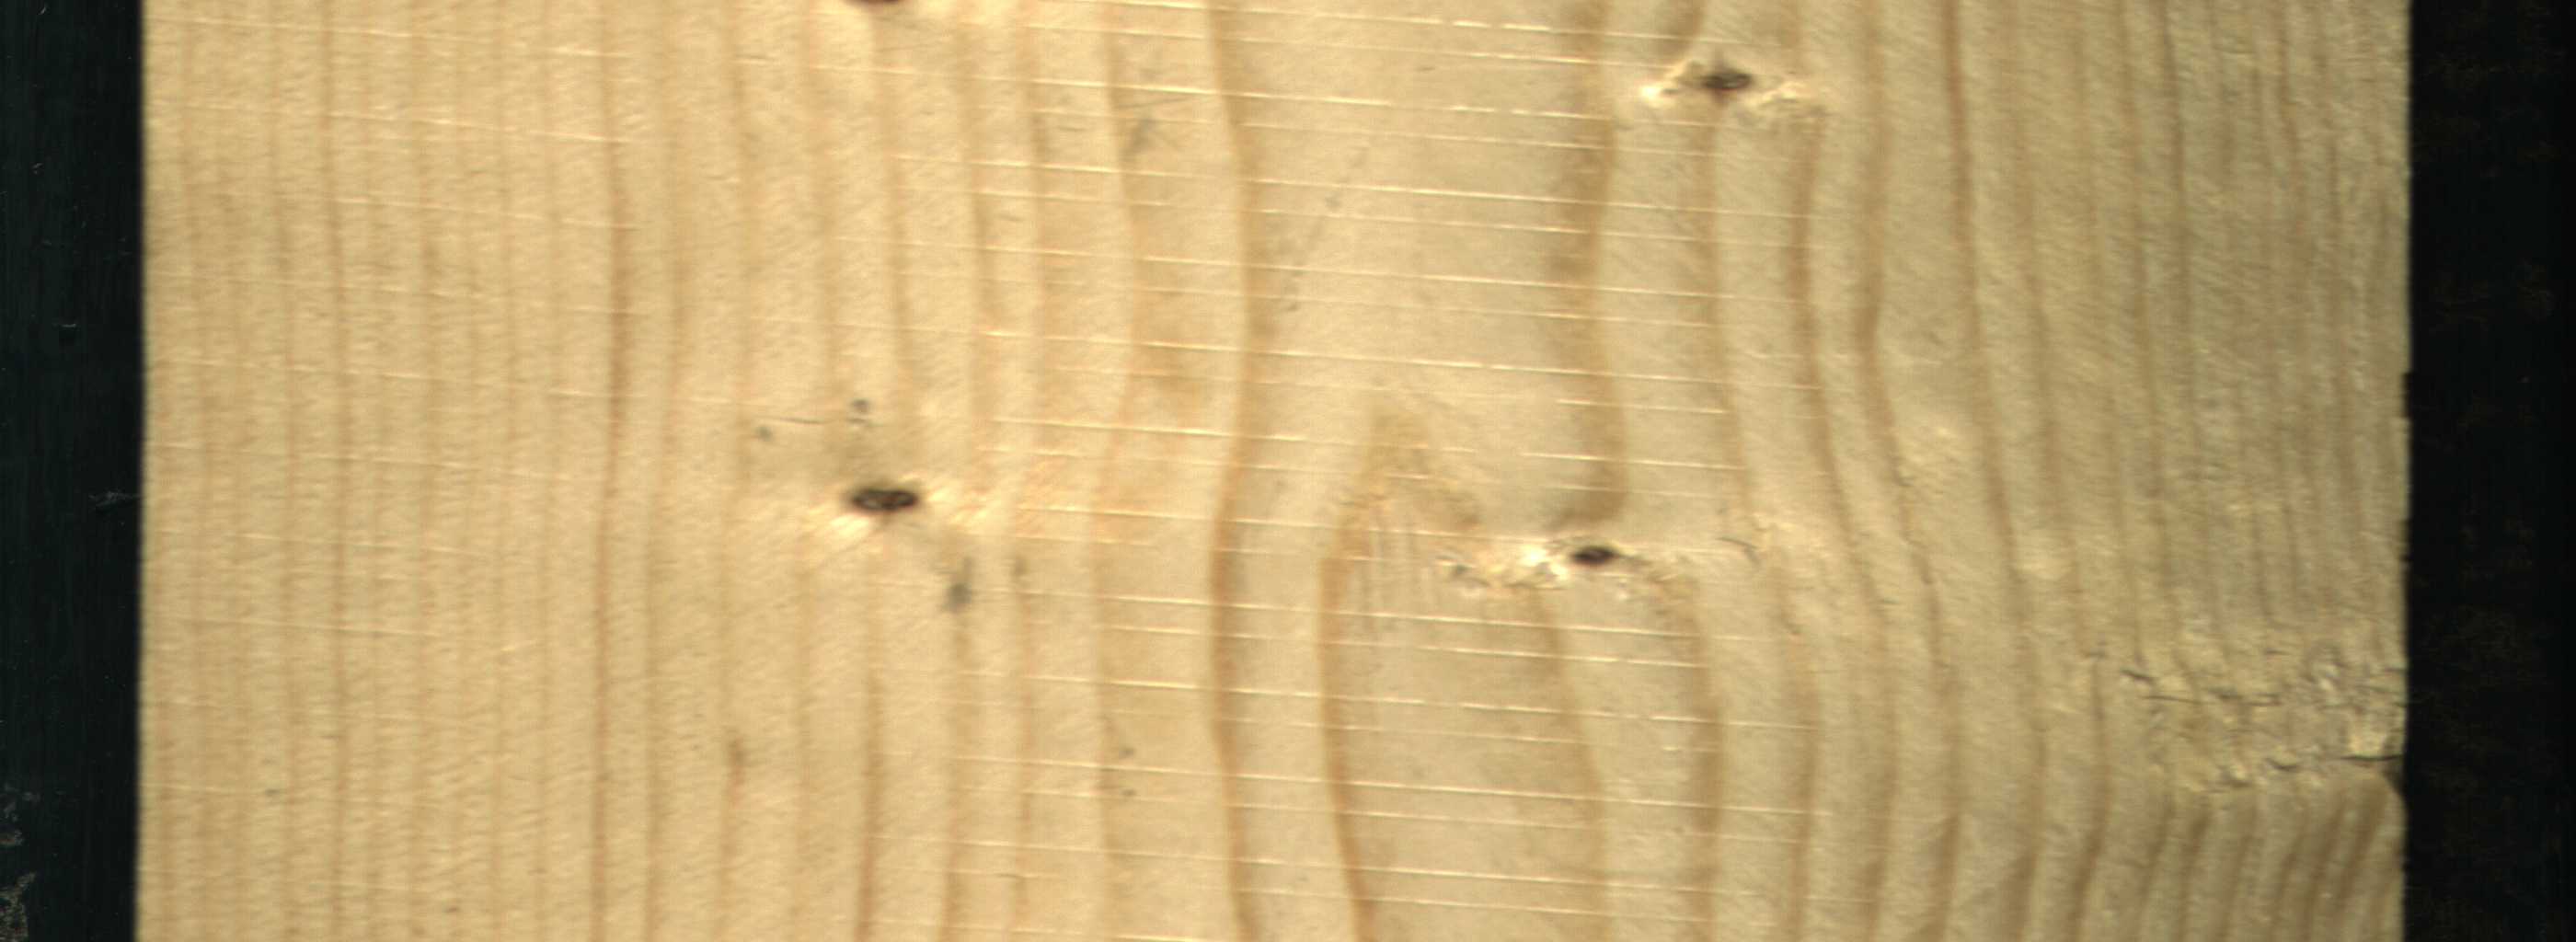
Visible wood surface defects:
Dead_Knot
Live_Knot
Live_Knot